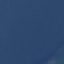
Label: SeaLake